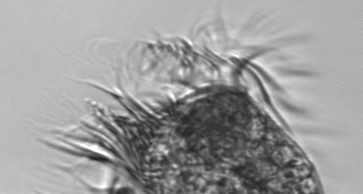
Label: Pelagostrobilidium